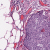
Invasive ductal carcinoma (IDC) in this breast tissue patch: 0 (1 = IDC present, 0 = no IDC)